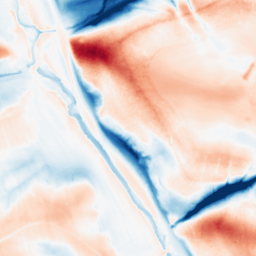
Category: classical
Decomposition family: gaussian_anisotropic
Decomposition parameters: sigma_x: 2
sigma_y: 20
Upsampling method: linear_exact
Upsampling parameters: scale: 8
Upsampling scale: 8